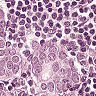
Metastatic tissue present: yes